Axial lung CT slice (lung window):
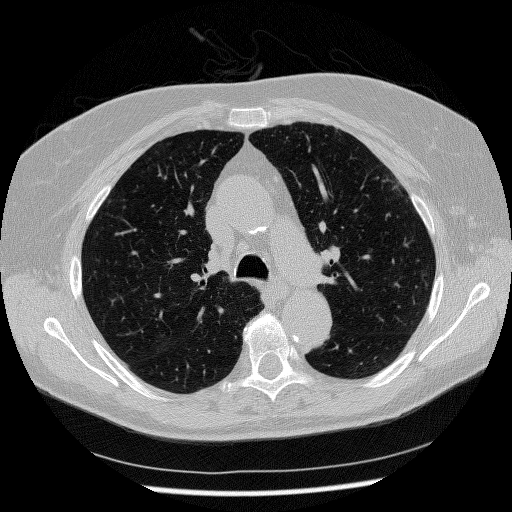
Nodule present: no